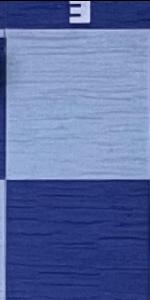
Label: Empty